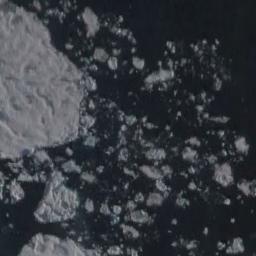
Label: sea_ice